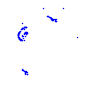
Particle: proton